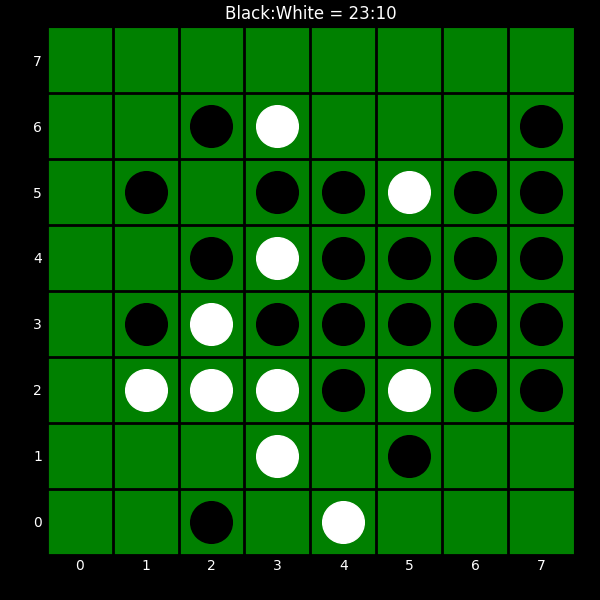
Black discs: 23
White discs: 10